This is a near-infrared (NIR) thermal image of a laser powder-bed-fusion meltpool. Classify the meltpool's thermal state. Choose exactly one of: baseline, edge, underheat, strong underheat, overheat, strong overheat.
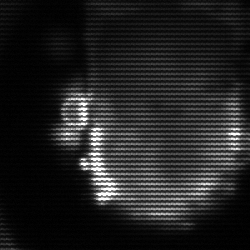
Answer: baseline